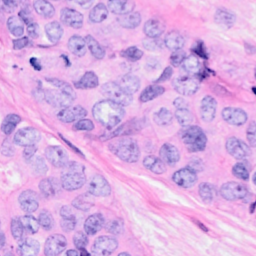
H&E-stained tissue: Breast